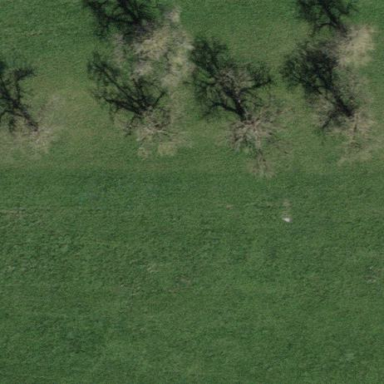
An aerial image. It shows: Orchard.